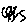
Label: car